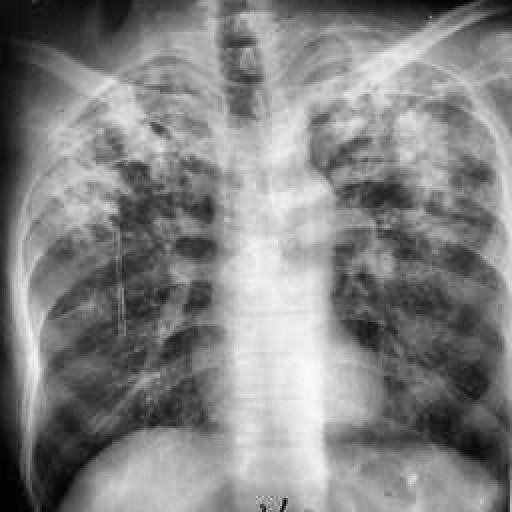
Finding: TUBERCULOSIS